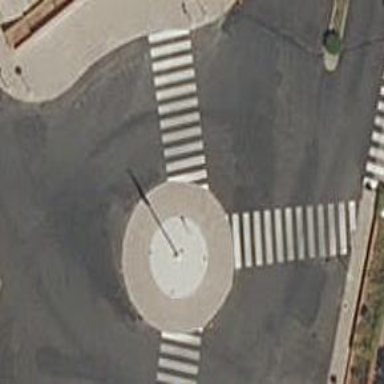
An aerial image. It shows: Flagpole which is man-made.